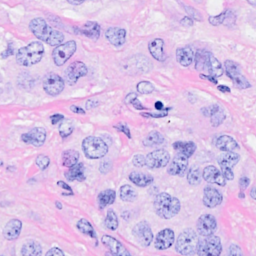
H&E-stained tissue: Breast